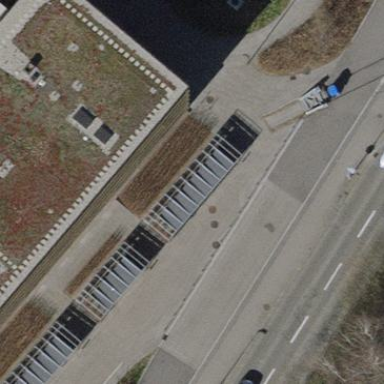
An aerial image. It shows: Hedge barrier made of shrubbery.